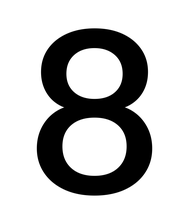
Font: InstrumentSans_Medium